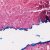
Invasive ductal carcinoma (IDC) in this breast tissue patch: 0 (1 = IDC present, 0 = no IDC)